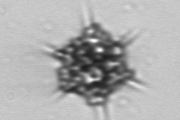
Label: Dictyocha